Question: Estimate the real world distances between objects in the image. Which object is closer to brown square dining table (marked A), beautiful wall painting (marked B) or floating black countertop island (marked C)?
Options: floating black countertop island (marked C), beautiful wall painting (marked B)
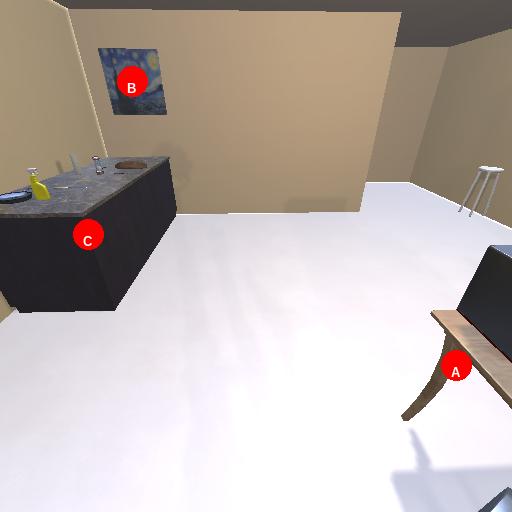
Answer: floating black countertop island (marked C)